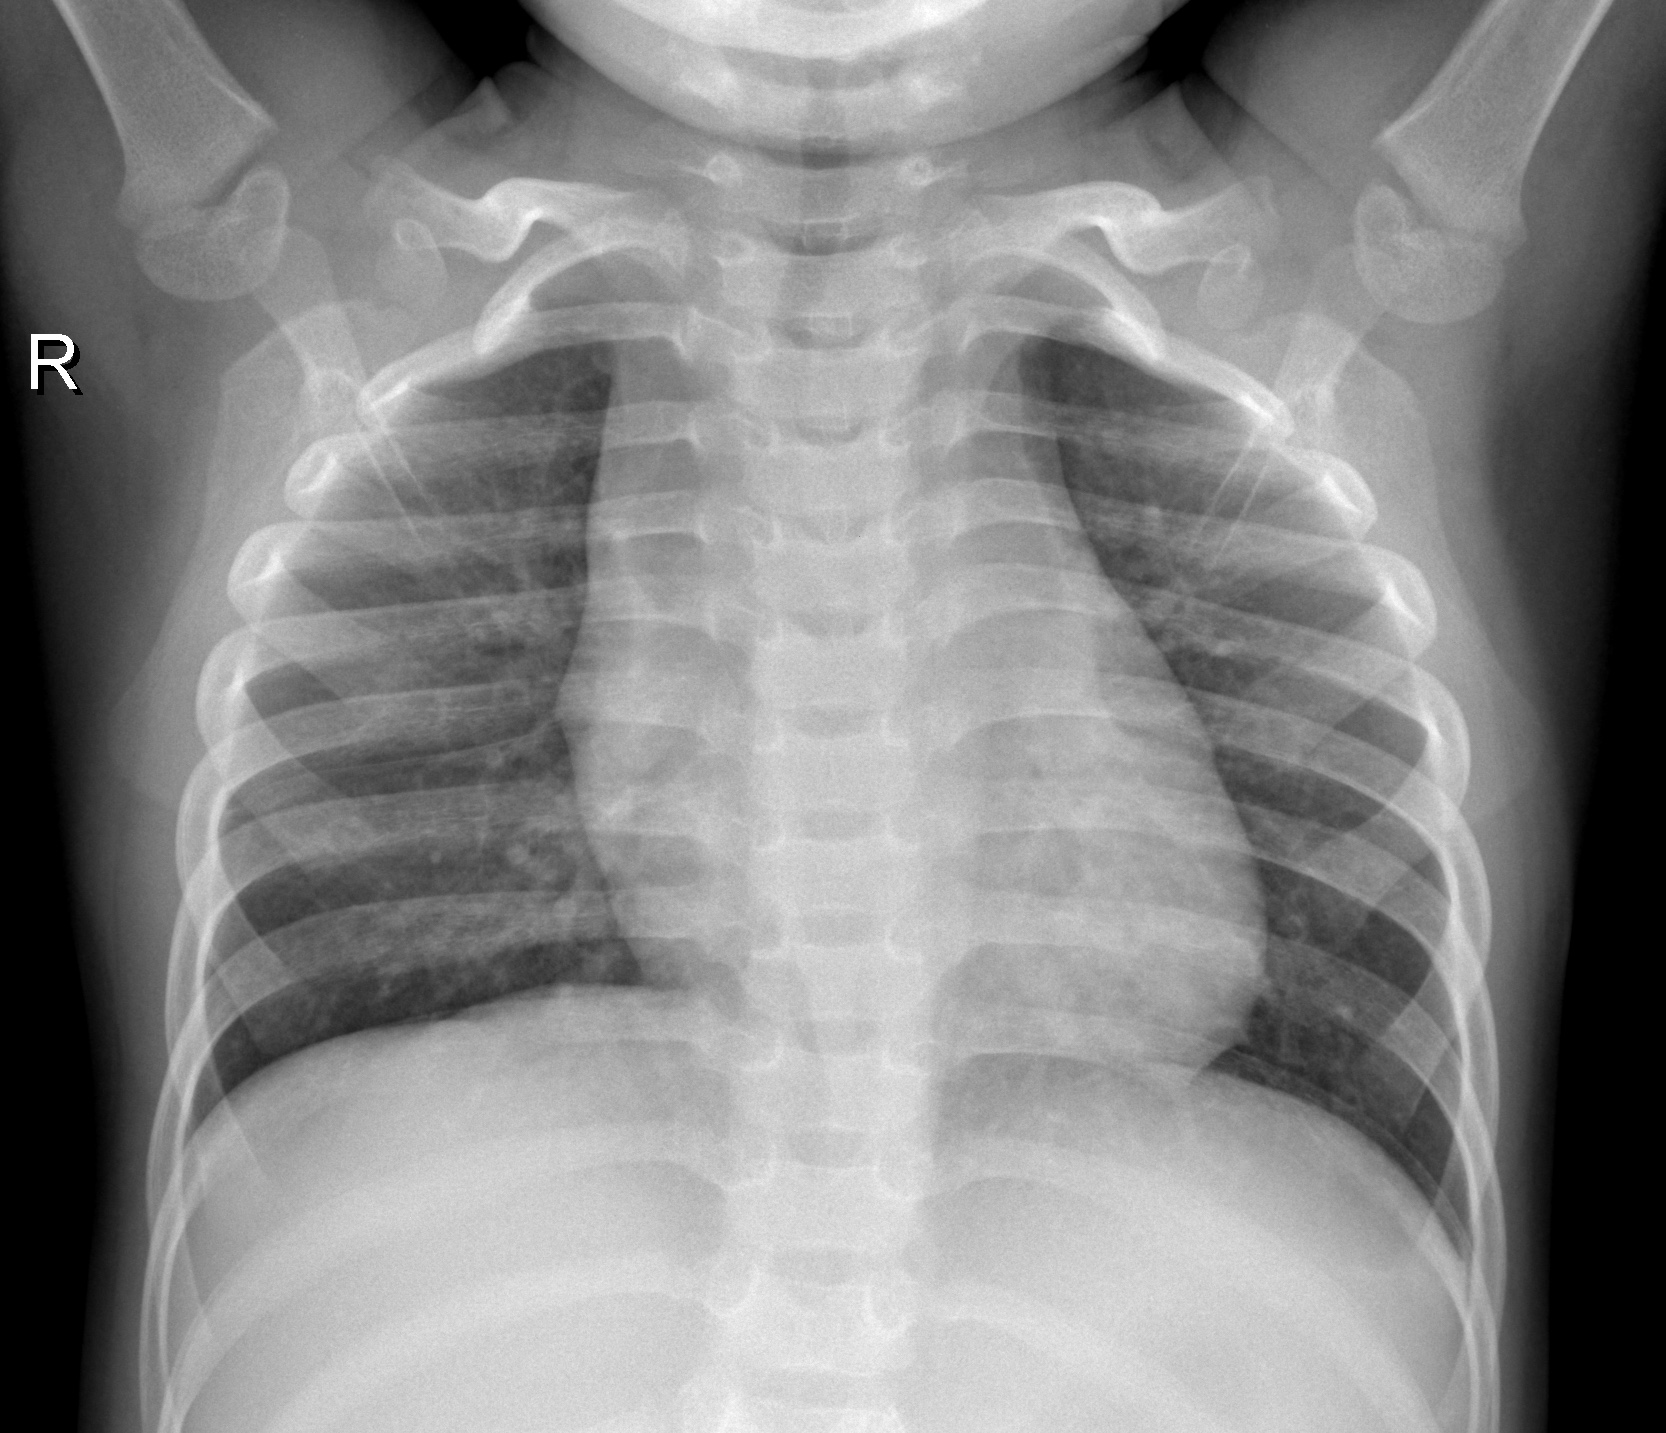
Diagnosis: NORMAL